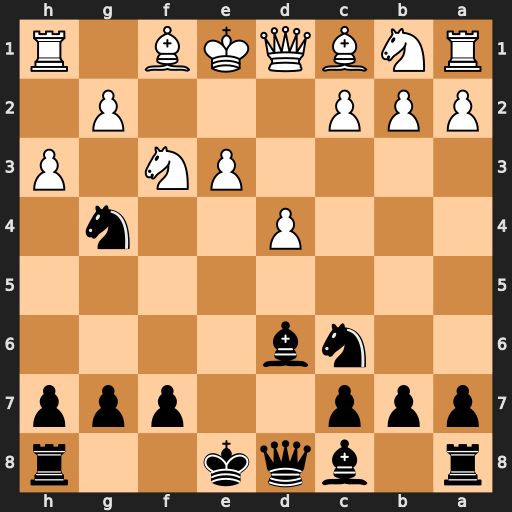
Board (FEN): r1bqk2r/ppp2ppp/2nb4/8/3P2n1/4PN1P/PPP3P1/RNBQKB1R
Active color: b
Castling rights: KQkq
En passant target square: -
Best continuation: Bg3+ Kd2 Nf2